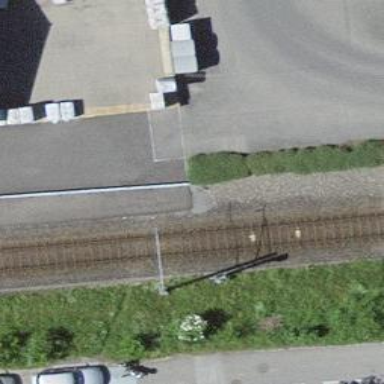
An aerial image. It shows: Abandoned railway.